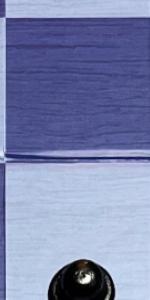
Label: Empty